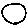
Label: circle